Question: I am trying to scrub a list of items using another list and it's working fine except for its not ignoring case. When I try to add ordinal or regex casing checks, I get a syntax error. Can someone tell me what I am doing wrong? Here is my code:
'''
List<string> removeChars = new List<string>(textBox_ScrubList.Text.Split(','));
for (int i = 0; i < sortBox1.Count; i++)
foreach (string repl in removeChars)
sortBox1[i] = sortBox1[i].Replace(repl, "", RegexOptions.IgnoreCase);
'''
And here is the syntax error I am getting:

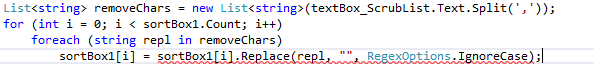
Answer: So I figured it out. The last line:
'''
sortBox1[i] = sortBox1[i].Replace(repl, "", RegexOptions.IgnoreCase);
'''
had to be changed to:
'''
sortBox1[i] = Regex.Replace(sortBox1[i], repl, "", RegexOptions.IgnoreCase);
'''